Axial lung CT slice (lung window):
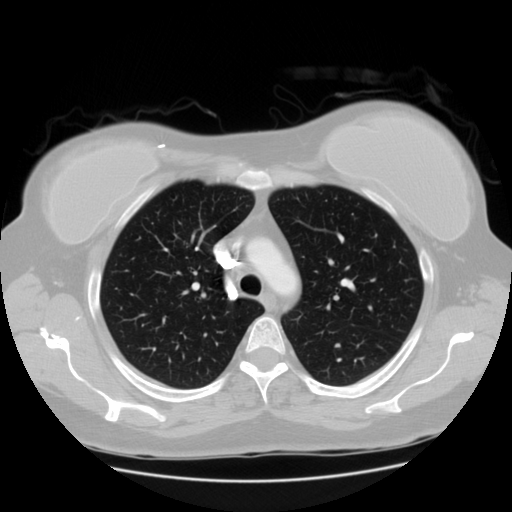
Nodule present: no